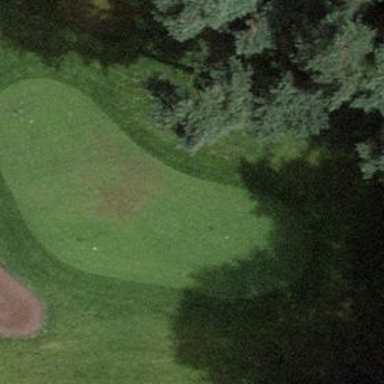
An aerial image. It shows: Golf green.